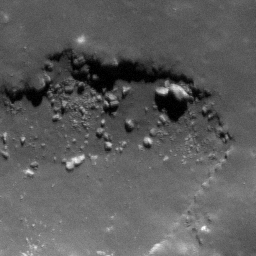
Pit: Copernicus LB5
Host crater: Copernicus
Host type: impact_melt
Lunar coordinates: latitude 10.235, longitude 339.69